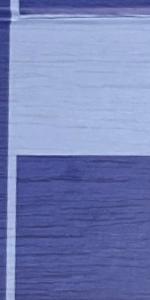
Label: Empty